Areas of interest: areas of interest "Shanghai Business School (Fengpu Campus)"
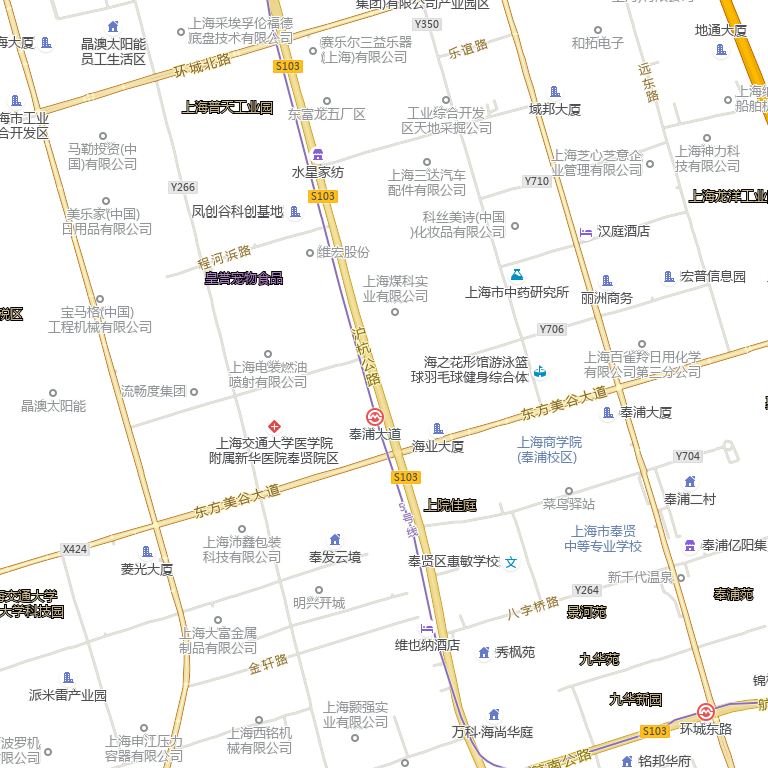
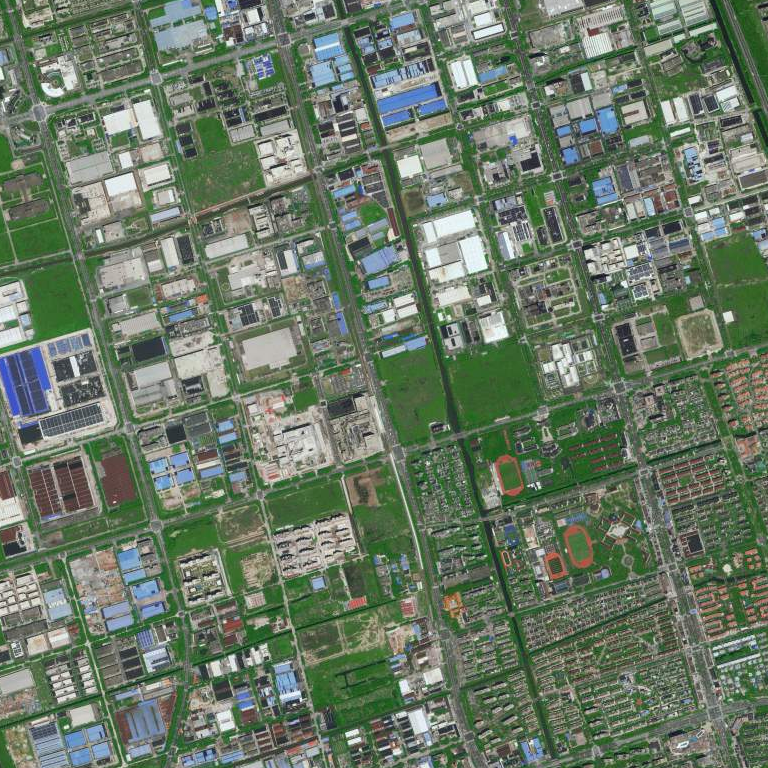